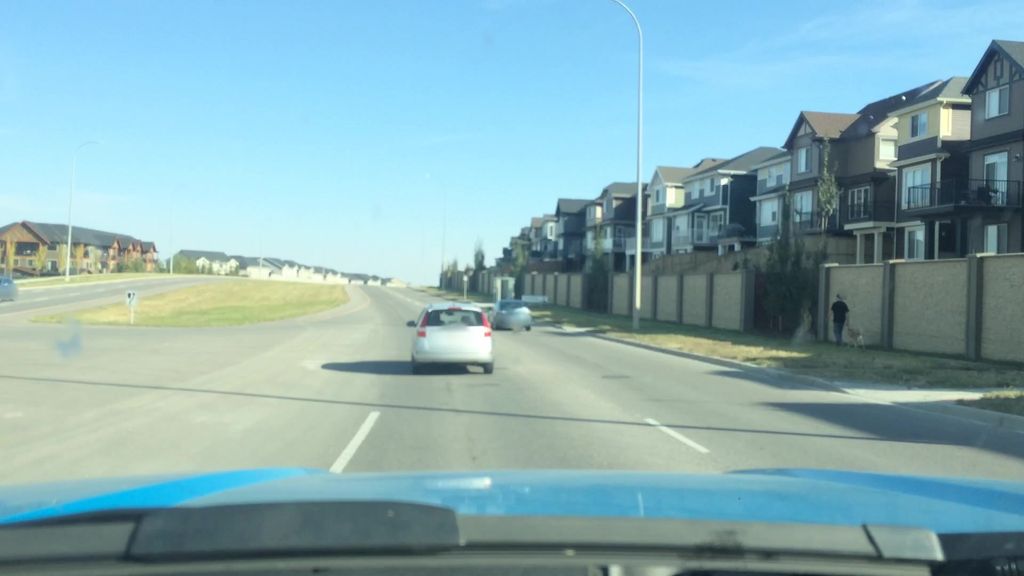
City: calgary